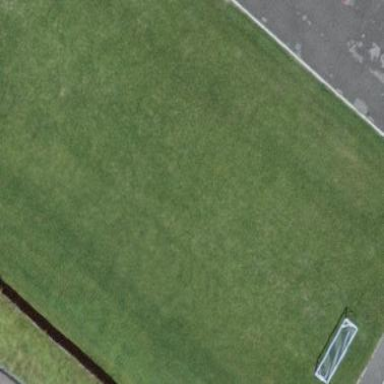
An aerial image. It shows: Grass pitch used for soccer.